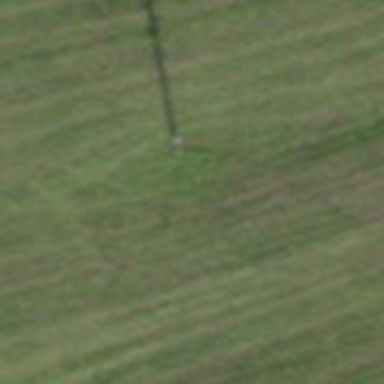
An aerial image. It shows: Power pole.